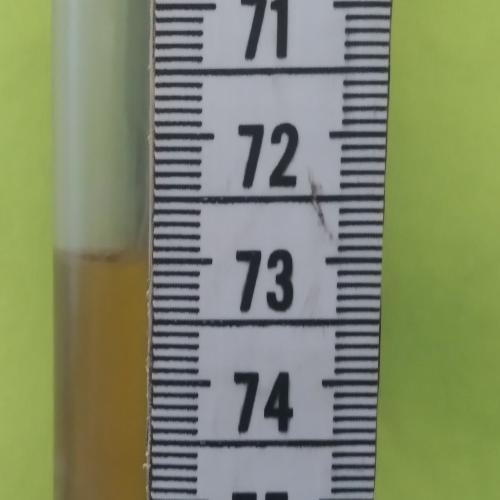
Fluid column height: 73.0 cm